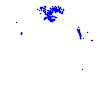
Particle: electron